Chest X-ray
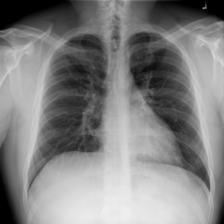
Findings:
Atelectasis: negative
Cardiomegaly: negative
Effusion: negative
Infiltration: positive
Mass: negative
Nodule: negative
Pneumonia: negative
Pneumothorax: negative
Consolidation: negative
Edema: negative
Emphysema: negative
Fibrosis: negative
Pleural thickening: negative
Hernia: negative